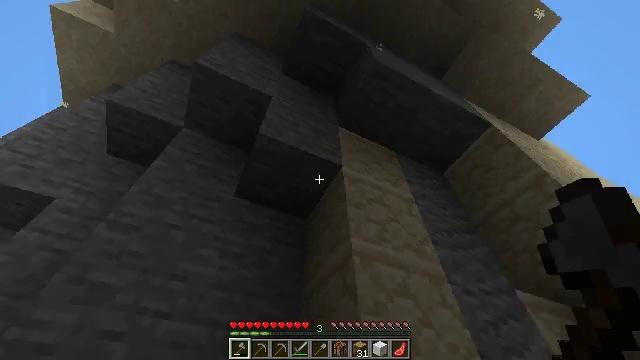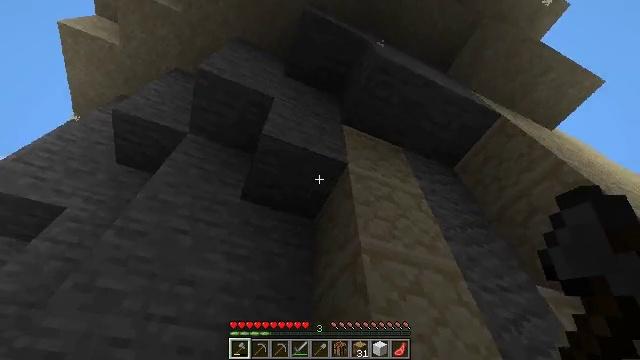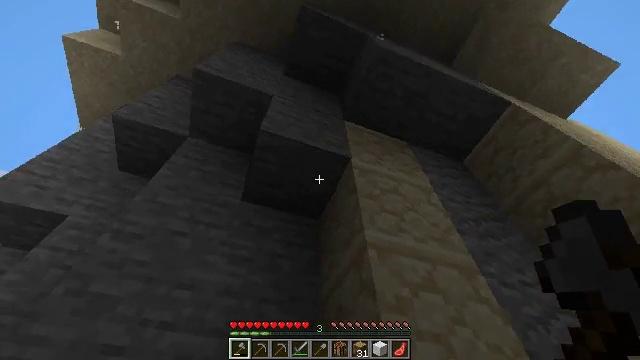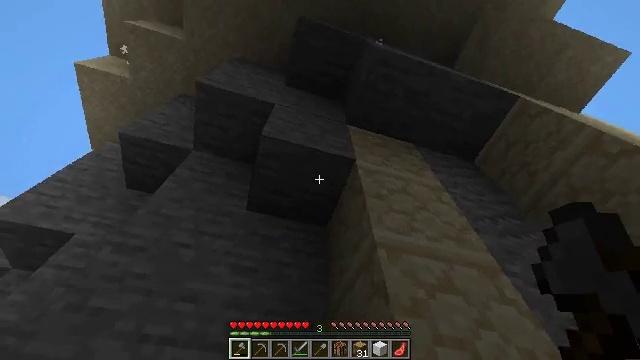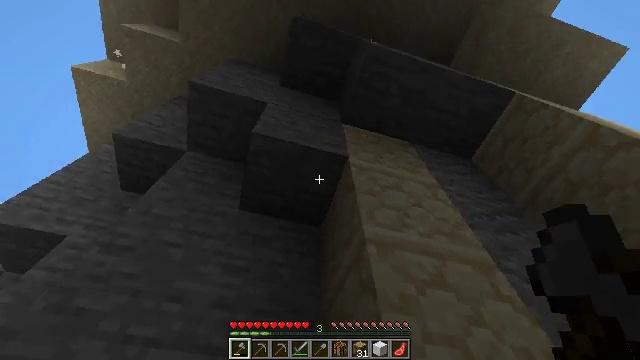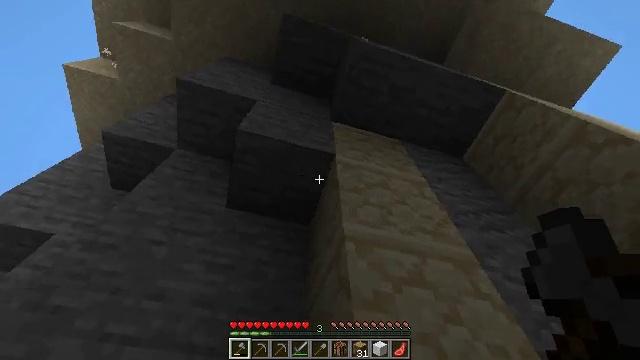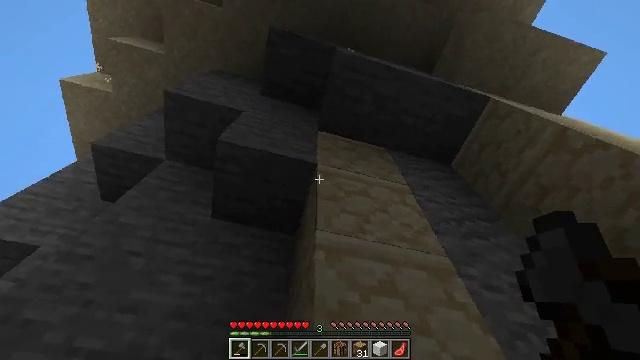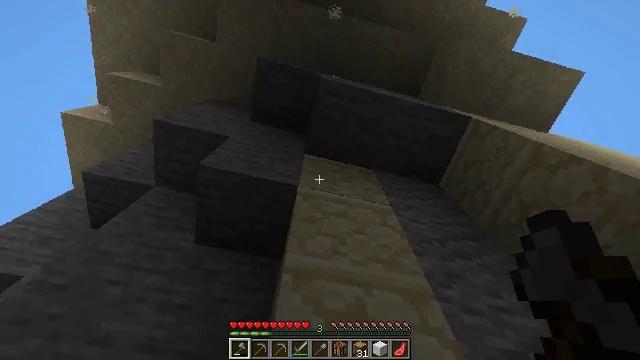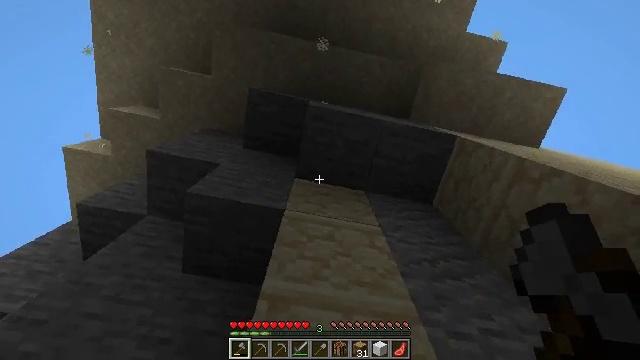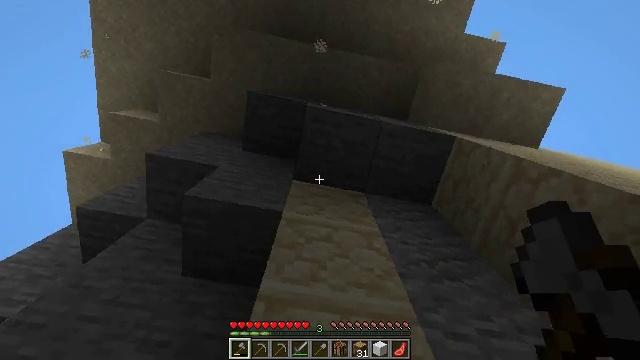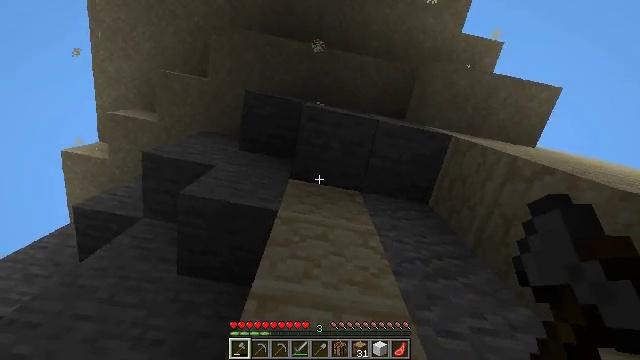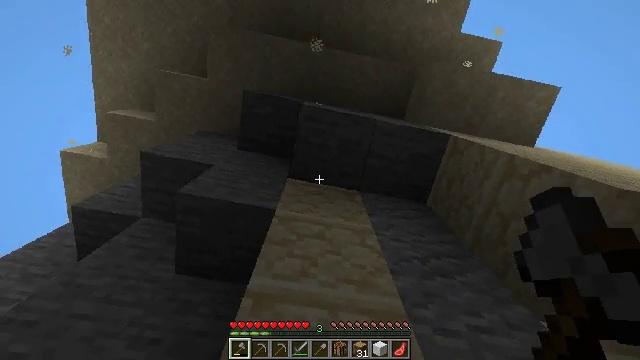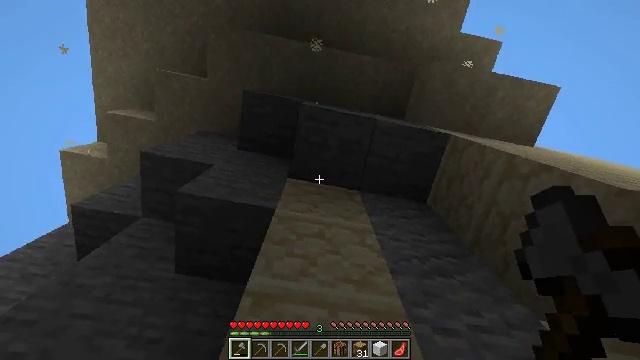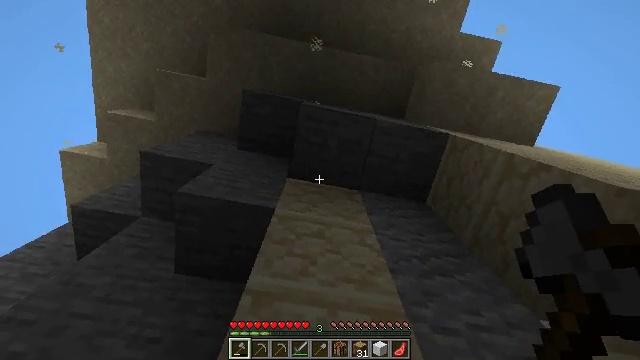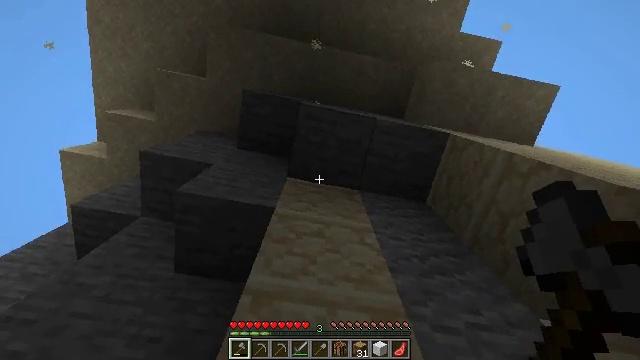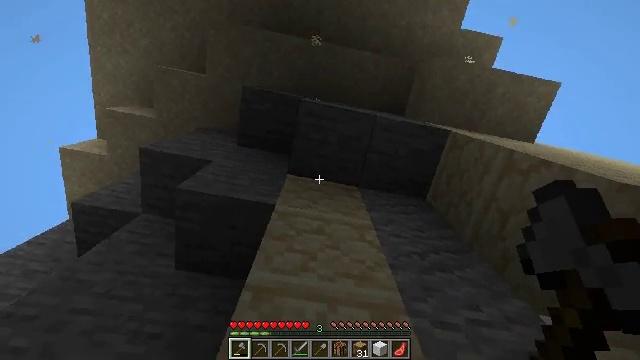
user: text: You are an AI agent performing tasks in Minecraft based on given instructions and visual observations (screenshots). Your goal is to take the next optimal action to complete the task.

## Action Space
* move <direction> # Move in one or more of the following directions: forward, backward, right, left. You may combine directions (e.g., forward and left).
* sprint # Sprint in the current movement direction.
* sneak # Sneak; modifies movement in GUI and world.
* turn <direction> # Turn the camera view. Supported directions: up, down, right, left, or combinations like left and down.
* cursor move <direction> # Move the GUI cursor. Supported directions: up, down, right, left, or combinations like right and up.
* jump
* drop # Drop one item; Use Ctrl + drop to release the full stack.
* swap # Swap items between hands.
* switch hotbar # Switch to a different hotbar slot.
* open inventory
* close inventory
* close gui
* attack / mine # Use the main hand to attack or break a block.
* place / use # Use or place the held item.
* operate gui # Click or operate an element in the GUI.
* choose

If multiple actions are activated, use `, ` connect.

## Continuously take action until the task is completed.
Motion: motion action
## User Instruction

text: Gather cactus by attacking it.
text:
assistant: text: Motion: move forward, turn left
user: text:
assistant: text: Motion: move forward, turn left and up
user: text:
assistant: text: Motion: turn left and up
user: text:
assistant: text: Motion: move right
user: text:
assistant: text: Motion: move right
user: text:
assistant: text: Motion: move right, turn up
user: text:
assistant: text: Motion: move right, turn left and up
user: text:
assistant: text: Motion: turn left and up
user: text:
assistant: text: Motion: no_op
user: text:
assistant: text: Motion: no_op
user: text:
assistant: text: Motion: no_op
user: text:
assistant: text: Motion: no_op
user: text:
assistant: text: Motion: no_op
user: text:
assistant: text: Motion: no_op
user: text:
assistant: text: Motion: no_op
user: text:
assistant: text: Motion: turn right and down
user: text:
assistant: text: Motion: move forward and move right, turn right and down
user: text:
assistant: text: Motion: move forward and move right, turn right and down
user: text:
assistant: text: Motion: move forward and move right, turn left and down
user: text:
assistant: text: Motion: move forward, turn left and down
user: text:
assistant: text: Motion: move forward, turn down
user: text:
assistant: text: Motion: move forward, turn down
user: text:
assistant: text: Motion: move forward
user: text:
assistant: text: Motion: move forward, turn down
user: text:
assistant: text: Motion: move forward
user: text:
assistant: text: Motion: move forward
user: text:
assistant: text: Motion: move forward and move right
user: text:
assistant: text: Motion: move forward and move right, turn left
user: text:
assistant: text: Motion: move forward and move right, turn left and up
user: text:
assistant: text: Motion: move forward and move right, turn left and up